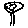
Label: tree